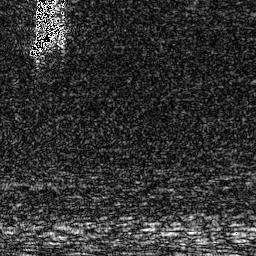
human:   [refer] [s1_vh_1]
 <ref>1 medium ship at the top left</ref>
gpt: <box>[[10, 7, 23, 23, 0]]</box>